Field crop: maize
Growth stage: 2
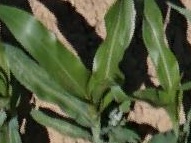
Species: maize